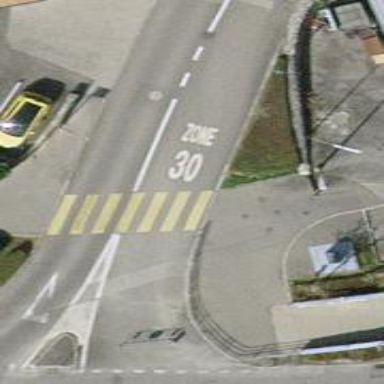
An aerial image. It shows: Marked crossing on the road.